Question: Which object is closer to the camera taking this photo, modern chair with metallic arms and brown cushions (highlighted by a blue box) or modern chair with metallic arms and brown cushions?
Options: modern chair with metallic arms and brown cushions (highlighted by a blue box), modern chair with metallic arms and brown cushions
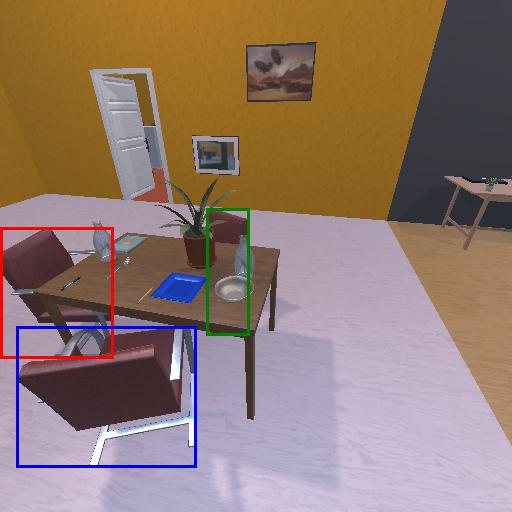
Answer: modern chair with metallic arms and brown cushions (highlighted by a blue box)